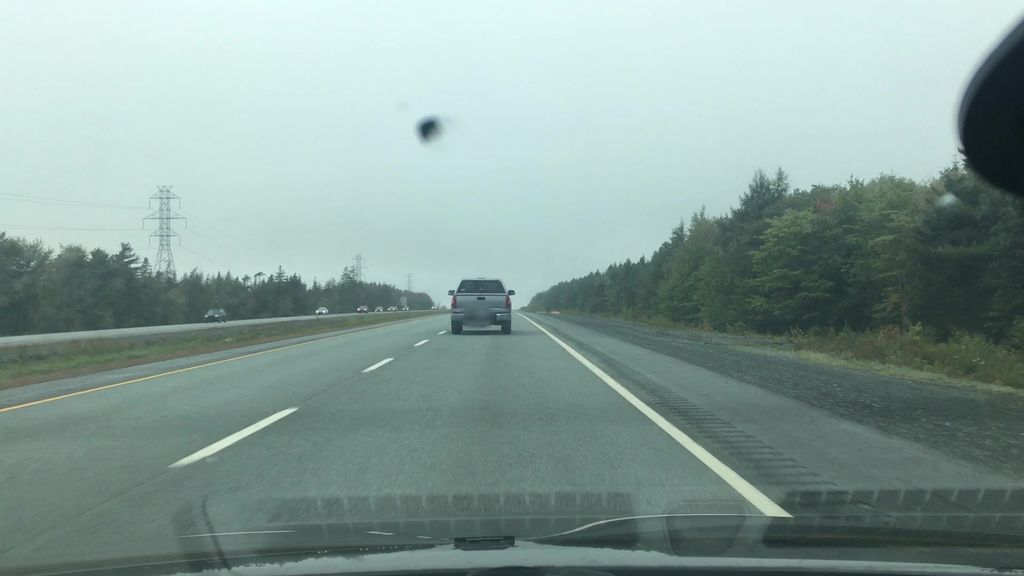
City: halifax